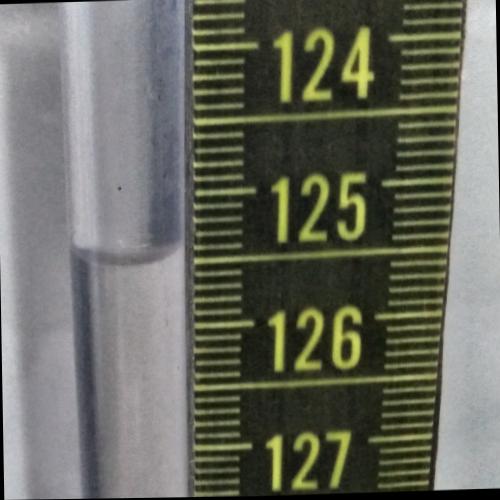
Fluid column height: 125.5 cm